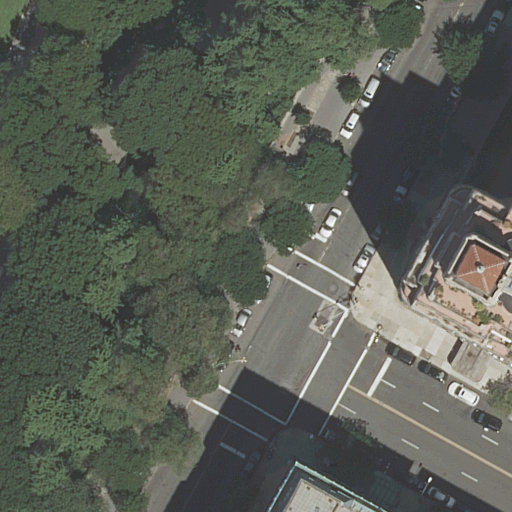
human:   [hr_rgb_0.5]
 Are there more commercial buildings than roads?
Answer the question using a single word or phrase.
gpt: no

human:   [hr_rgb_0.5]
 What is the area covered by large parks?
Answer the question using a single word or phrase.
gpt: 0m2

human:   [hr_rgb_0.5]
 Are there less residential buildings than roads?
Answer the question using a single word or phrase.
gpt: yes

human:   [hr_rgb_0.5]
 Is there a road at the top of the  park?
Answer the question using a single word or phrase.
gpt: yes

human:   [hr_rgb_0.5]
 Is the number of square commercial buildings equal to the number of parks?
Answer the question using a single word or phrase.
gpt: no

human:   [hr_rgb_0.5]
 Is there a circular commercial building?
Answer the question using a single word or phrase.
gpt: no

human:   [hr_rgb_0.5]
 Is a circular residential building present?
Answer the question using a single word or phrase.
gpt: no

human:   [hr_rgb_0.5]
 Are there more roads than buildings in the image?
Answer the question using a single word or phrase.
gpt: yes

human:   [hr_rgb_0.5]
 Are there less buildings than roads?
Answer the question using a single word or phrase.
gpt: yes

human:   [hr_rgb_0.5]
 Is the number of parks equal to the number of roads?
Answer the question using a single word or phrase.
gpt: no

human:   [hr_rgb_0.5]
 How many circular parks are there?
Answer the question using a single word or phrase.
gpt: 0

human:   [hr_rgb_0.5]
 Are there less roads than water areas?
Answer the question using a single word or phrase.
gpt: no

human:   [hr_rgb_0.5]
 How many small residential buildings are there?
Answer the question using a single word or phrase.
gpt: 0

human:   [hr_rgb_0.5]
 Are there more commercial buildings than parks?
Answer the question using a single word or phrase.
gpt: no

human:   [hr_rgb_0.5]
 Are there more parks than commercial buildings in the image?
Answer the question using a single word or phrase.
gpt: yes

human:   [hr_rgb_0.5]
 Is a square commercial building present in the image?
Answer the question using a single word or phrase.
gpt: no

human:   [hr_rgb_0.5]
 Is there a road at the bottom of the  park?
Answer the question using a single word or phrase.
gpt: no

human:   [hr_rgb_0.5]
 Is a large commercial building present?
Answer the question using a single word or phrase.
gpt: no

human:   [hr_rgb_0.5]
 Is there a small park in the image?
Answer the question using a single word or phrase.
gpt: no

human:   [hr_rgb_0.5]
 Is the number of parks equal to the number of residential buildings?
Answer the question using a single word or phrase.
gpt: no

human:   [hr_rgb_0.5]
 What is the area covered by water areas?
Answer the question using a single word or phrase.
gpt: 0m2

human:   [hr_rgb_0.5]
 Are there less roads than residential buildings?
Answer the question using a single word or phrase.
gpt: no

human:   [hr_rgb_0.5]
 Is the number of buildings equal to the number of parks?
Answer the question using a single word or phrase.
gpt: no

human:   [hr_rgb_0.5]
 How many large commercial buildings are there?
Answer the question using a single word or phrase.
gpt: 0

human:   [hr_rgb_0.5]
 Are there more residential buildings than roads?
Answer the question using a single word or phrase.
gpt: no

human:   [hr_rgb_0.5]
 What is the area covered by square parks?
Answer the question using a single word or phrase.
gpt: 0m2

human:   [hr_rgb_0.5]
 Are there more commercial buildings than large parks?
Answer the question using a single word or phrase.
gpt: no

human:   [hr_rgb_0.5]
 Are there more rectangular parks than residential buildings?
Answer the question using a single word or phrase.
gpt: no

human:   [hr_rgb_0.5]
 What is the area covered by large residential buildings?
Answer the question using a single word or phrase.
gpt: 1229m2

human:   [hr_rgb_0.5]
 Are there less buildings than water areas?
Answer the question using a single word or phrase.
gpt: no

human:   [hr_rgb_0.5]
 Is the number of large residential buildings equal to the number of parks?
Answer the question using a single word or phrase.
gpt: yes

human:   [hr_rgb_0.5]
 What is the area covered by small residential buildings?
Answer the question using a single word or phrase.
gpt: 0m2

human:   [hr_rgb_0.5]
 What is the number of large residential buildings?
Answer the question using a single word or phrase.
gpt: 1

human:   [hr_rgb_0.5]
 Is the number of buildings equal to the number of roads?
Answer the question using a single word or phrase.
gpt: no

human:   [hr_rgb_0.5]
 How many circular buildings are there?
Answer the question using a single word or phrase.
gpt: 0

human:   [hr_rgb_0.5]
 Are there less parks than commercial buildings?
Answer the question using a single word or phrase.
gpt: no